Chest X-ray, PA view. Patient: 61 years old, sex M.
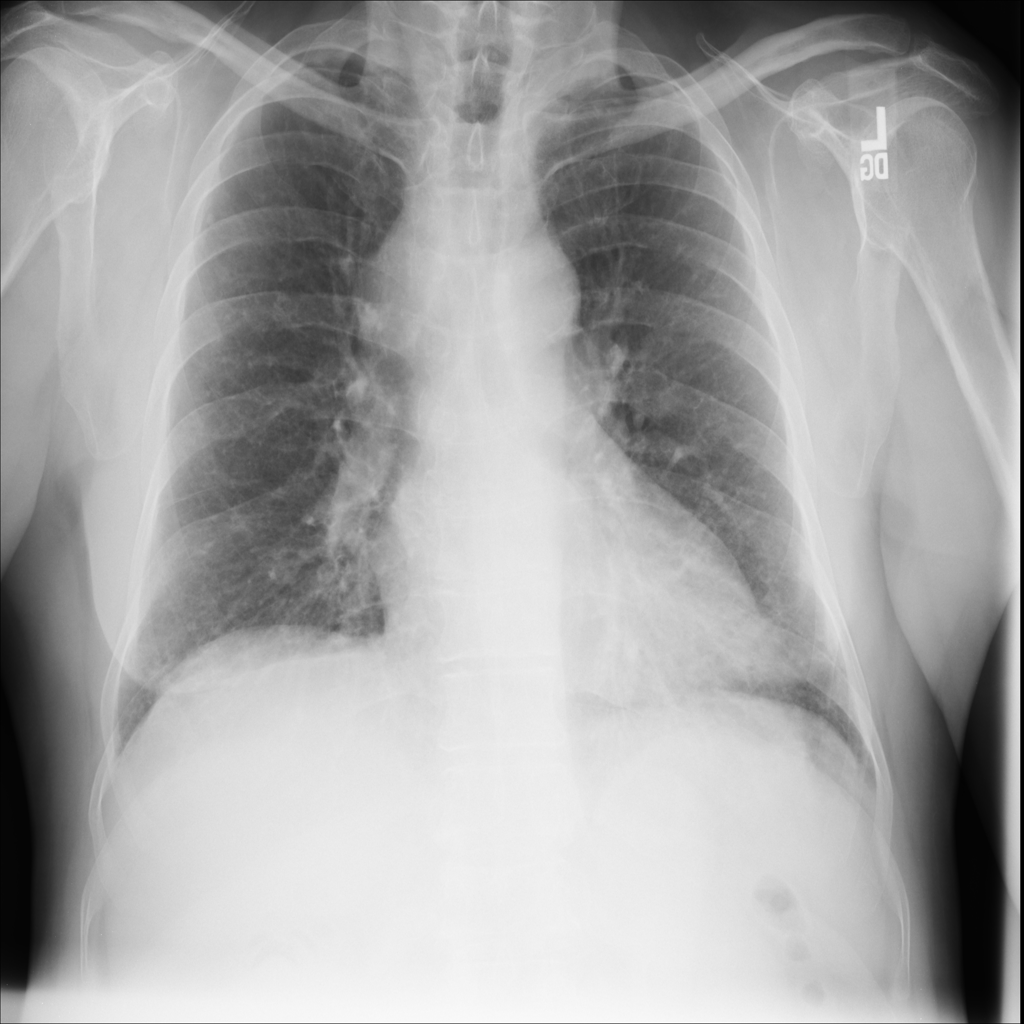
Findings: No Finding